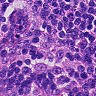
Metastatic tissue present: no